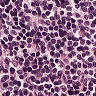
Metastatic tissue present: no